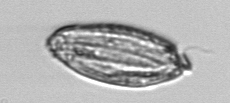
Label: Katodinium_or_Torodinium